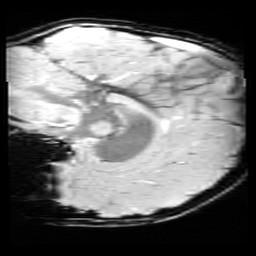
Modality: SWI
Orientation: sagittal
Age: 9
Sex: female
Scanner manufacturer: siemens
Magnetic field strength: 3 T
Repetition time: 0.027 s
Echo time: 0.02 s